The image is a wavelet scalogram (time versus scale/frequency) of a rolling-element bearing's vibration signal. What is the most likely bearing condition (normal, inner_race, outer_race, ball)?
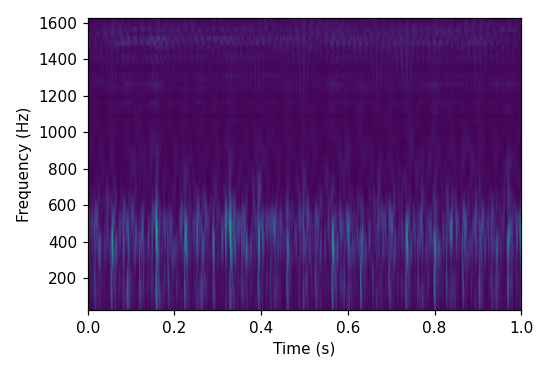
Answer: outer_race